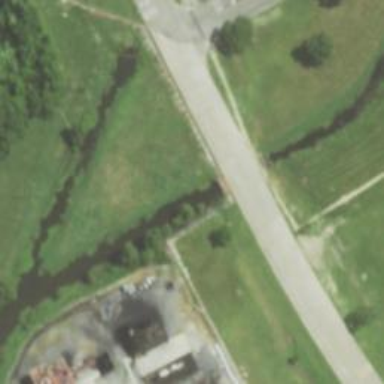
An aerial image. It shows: Canal culvert running through tunnel.